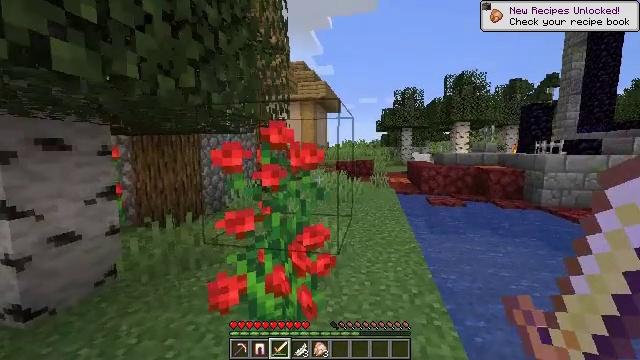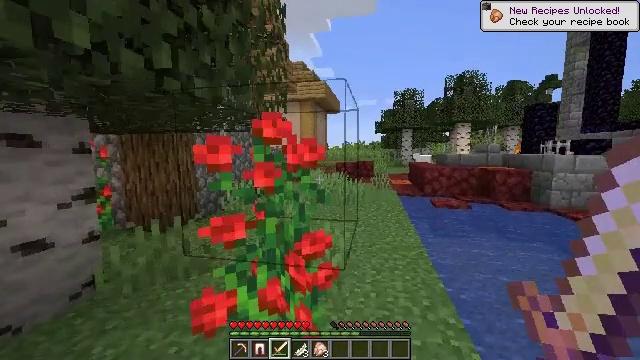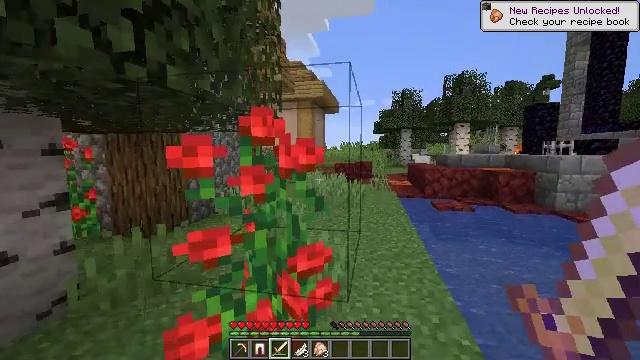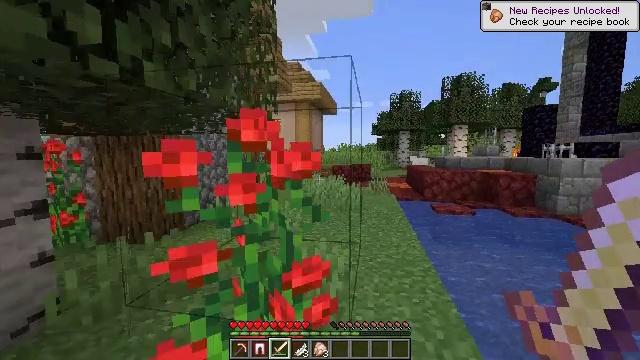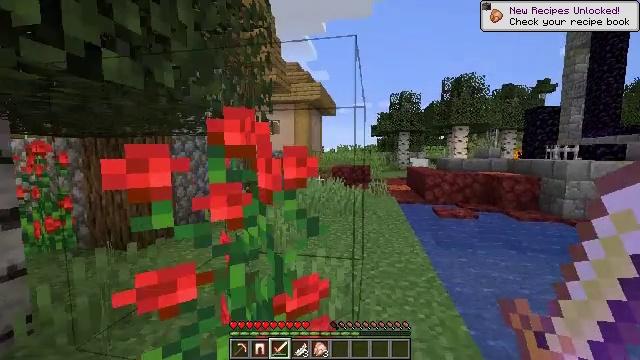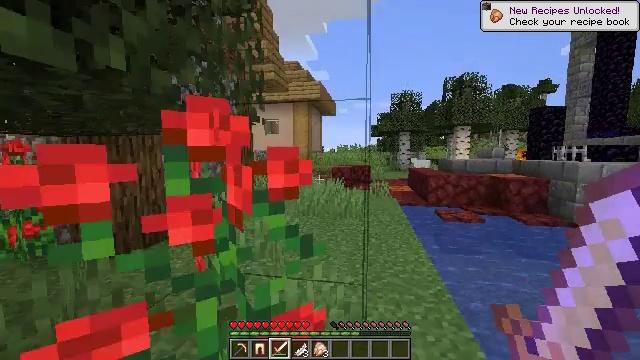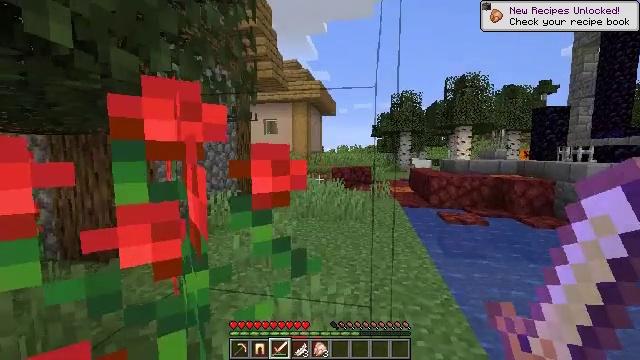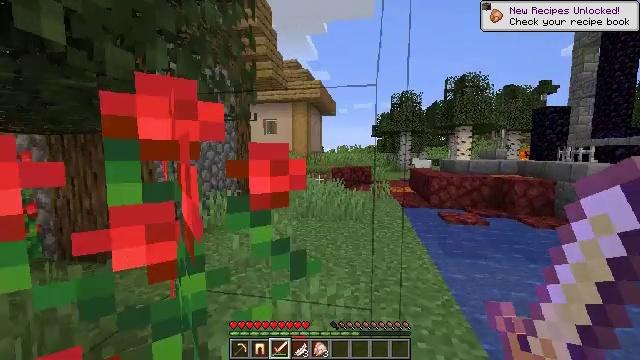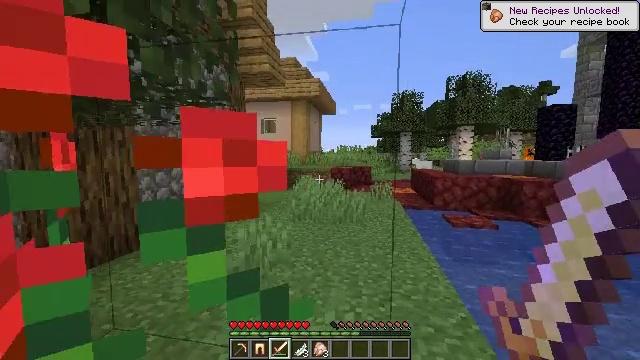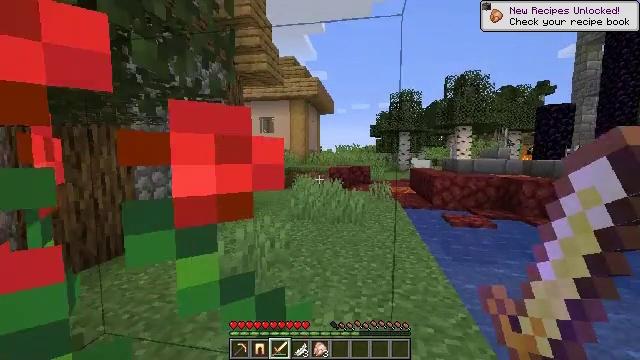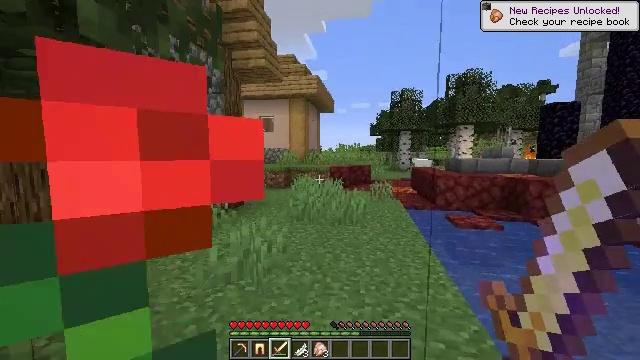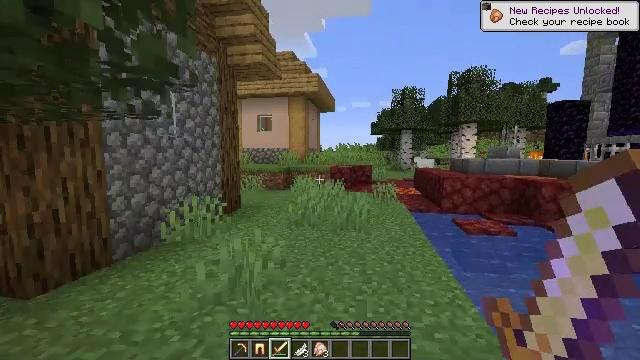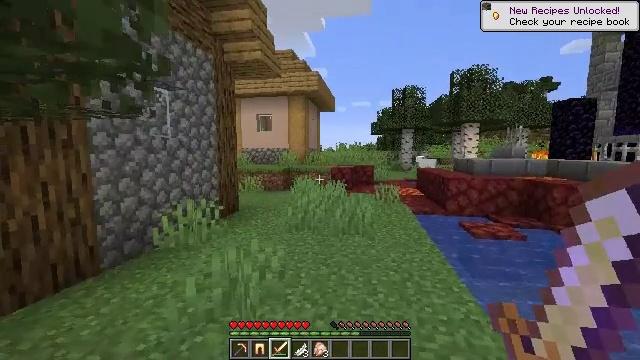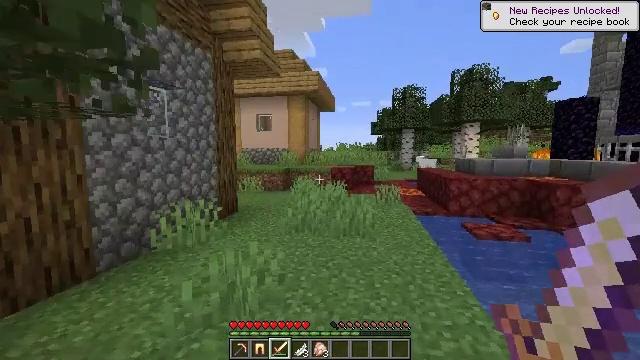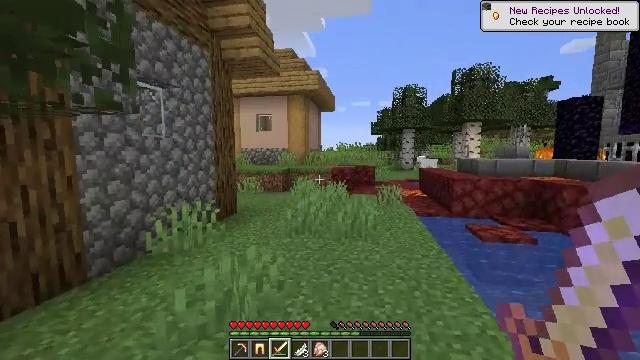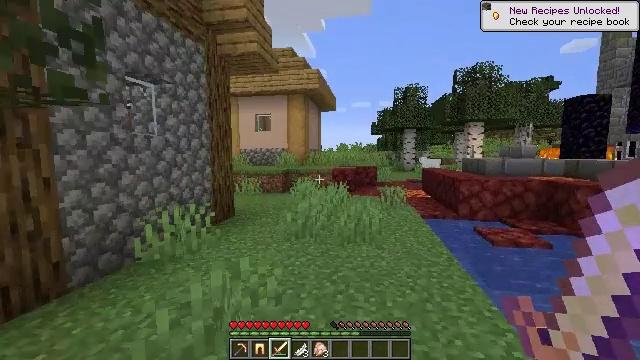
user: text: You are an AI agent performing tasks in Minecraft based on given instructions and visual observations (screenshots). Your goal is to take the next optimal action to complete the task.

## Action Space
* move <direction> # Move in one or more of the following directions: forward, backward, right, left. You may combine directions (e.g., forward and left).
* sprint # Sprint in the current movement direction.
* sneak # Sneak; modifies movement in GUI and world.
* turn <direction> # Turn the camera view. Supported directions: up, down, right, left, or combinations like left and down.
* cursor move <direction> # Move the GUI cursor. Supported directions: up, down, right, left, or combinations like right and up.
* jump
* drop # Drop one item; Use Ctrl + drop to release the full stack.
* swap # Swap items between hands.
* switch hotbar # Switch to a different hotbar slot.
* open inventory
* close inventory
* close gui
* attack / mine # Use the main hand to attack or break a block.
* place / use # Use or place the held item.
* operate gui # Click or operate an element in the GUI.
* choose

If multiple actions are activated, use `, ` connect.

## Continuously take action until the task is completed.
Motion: motion action
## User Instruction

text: Dig the grass path to transform it.
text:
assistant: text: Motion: move forward
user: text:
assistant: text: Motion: move forward
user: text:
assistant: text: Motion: move forward
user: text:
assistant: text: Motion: move forward
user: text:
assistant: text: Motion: move forward
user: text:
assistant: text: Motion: move forward
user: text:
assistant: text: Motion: move forward
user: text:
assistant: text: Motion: move forward
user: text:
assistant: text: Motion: move forward
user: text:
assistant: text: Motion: move forward
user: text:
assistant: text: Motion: move forward
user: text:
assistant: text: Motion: move forward
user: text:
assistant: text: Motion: move forward
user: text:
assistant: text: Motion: move forward
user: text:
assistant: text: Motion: move forward
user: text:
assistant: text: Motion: move forward
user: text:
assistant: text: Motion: move forward
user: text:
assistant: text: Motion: move forward
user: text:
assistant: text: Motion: move forward
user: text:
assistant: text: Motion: move forward
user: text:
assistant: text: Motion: no_op
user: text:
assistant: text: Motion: no_op
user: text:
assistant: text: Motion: no_op
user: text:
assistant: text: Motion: no_op
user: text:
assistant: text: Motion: no_op
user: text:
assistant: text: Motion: no_op
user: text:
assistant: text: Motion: no_op
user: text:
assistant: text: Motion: move forward
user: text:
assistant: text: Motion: move forward
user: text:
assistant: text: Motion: move forward